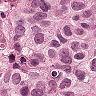
Metastatic tissue present: yes